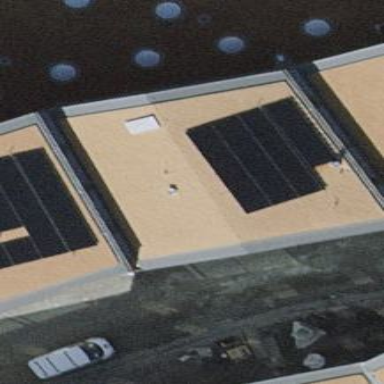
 consisting of solar photovoltaic panels."